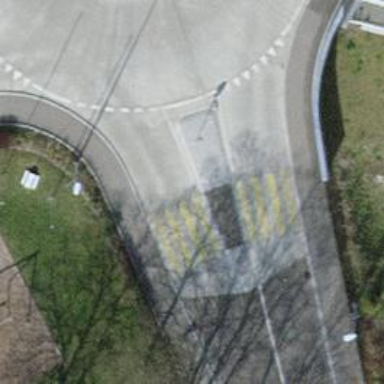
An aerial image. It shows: Uncontrolled road crossing with pedestrian island.